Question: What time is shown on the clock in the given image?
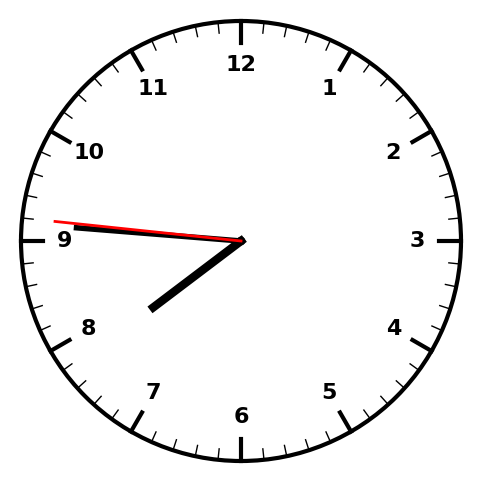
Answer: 07:45:46